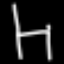
Label: chair